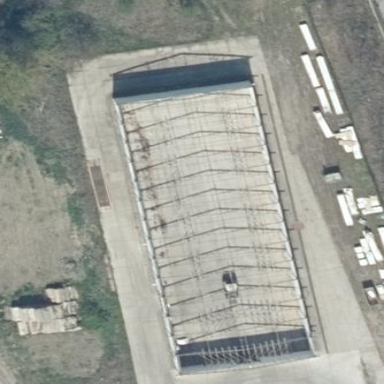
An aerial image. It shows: Commercial building with gabled roof oriented lengthwise. The roof is white in color.